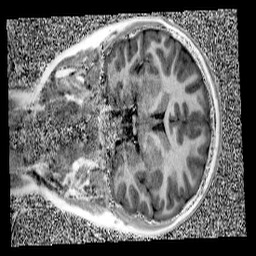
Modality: UNIT1
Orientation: coronal
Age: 9
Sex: male
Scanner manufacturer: siemens
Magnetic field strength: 3 T
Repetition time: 4 s
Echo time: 0.00299 s